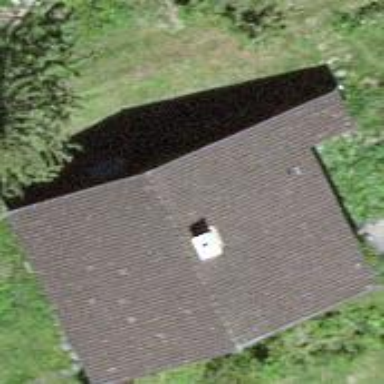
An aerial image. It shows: Detached building with gabled roof.